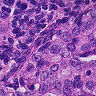
Metastatic tissue present: yes